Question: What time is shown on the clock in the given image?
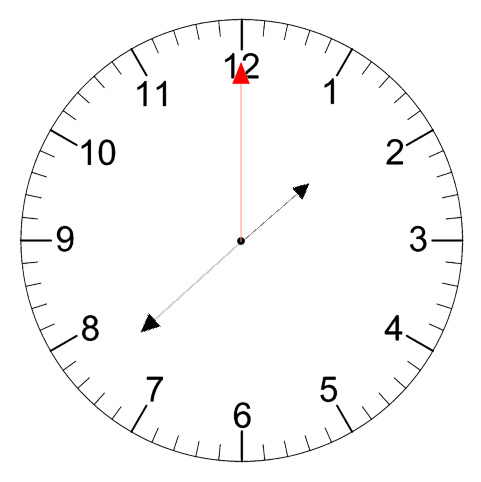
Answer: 01:38:00